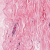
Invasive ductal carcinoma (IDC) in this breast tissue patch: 0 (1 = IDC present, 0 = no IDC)